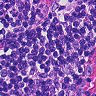
Metastatic tissue present: no